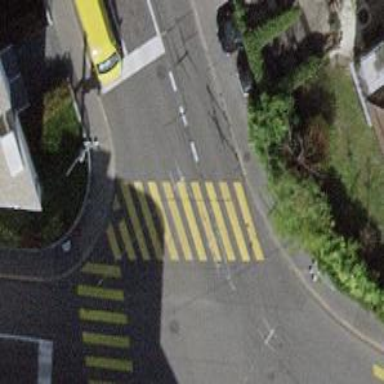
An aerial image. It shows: Road crossing with traffic signals.